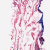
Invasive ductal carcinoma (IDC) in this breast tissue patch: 0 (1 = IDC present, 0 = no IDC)